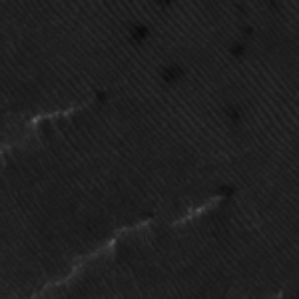
Label: frost